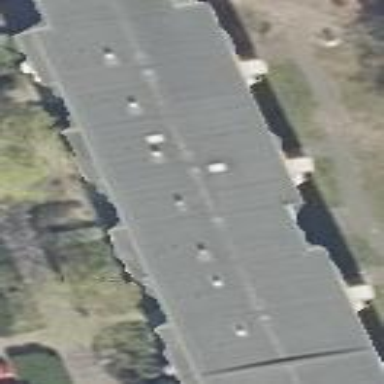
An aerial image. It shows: Building with apartments and flat roof.